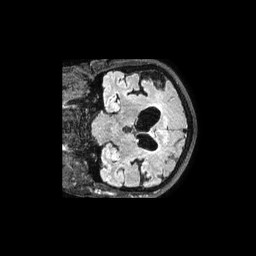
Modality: FLAIR
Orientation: coronal
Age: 77
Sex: female
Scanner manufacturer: philips
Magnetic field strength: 3 T
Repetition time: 4.8 s
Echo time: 0.34 s